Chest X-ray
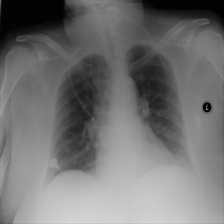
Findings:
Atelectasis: negative
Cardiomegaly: negative
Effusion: negative
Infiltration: negative
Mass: negative
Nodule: negative
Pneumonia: negative
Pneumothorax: negative
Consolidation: negative
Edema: negative
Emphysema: negative
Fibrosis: negative
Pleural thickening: negative
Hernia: negative